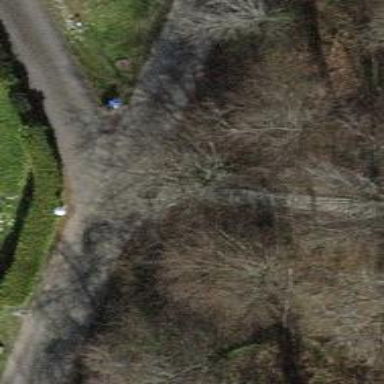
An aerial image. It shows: Set of steps on the road.